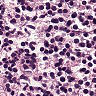
Metastatic tissue present: no